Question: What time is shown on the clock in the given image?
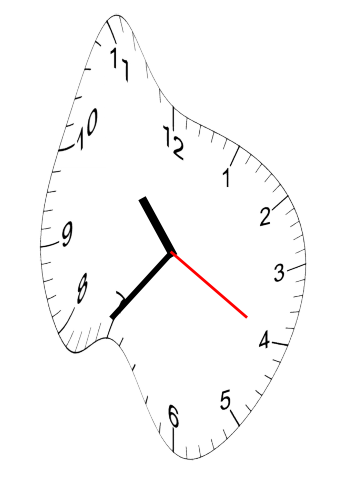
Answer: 10:36:20